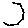
Label: hexagon